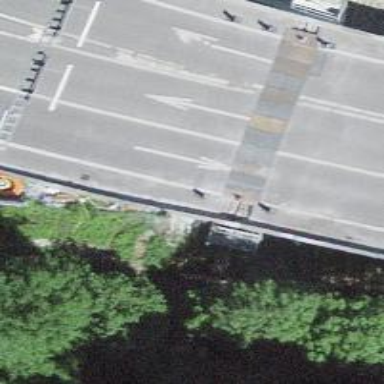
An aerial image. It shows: Asphalt bridge on trunk highway that is designated as motorroad.